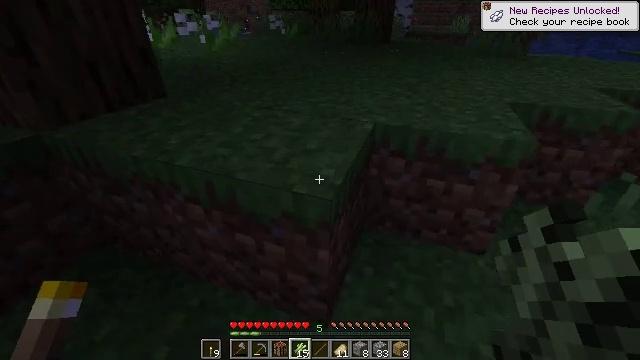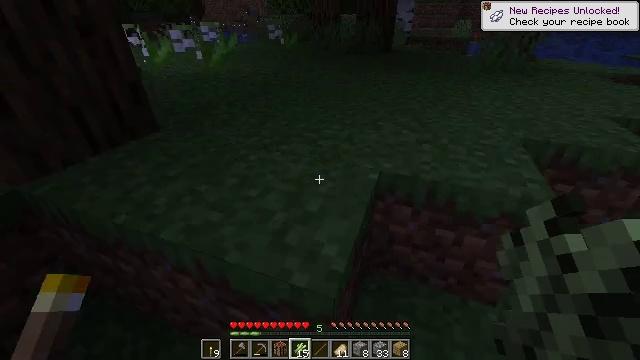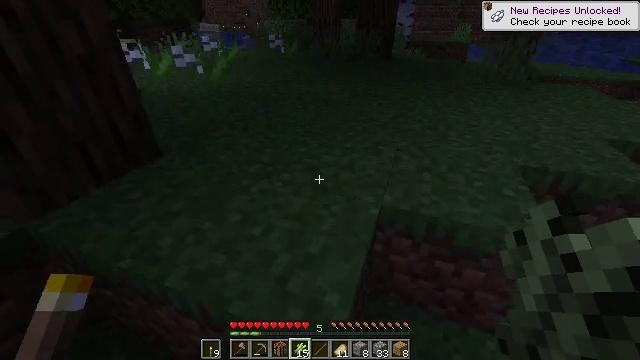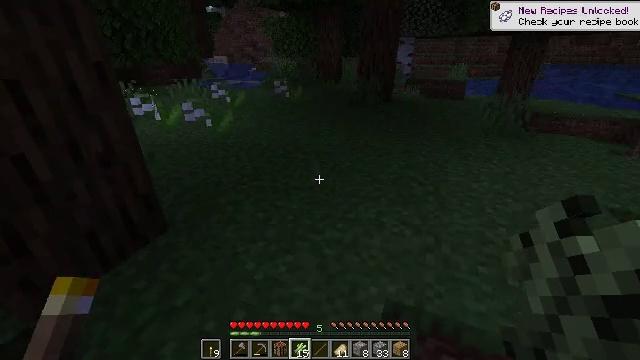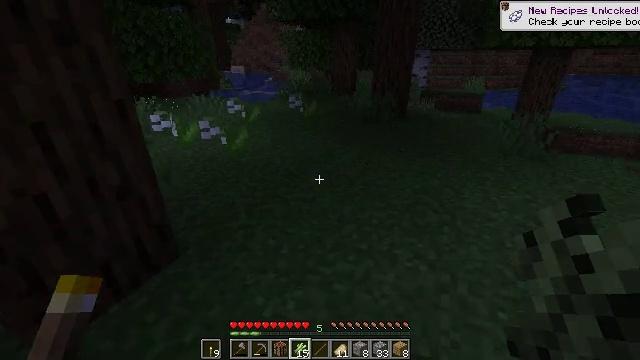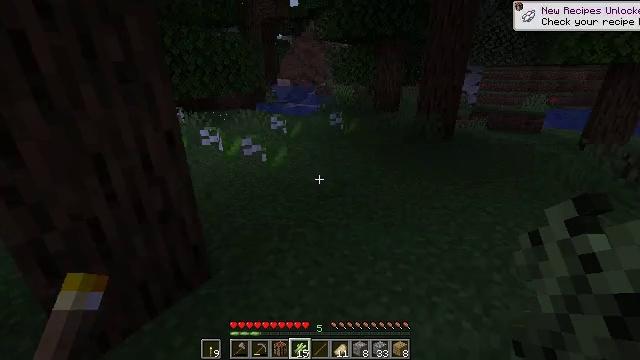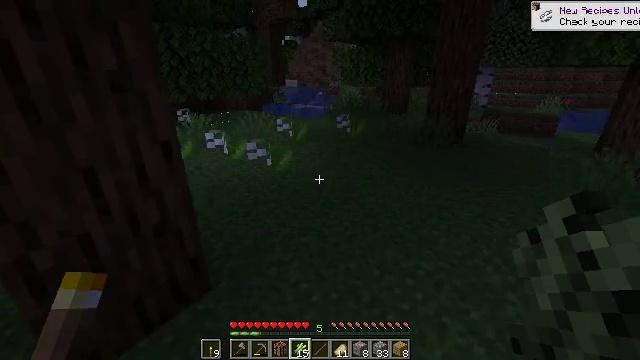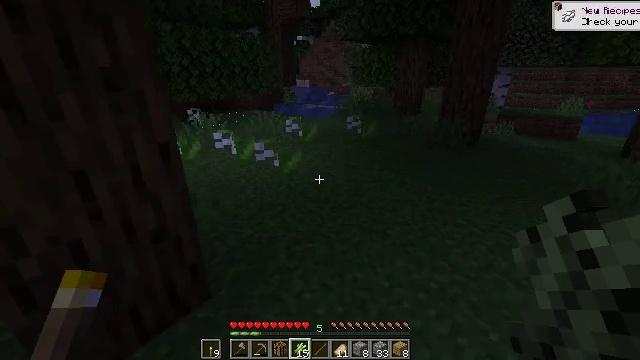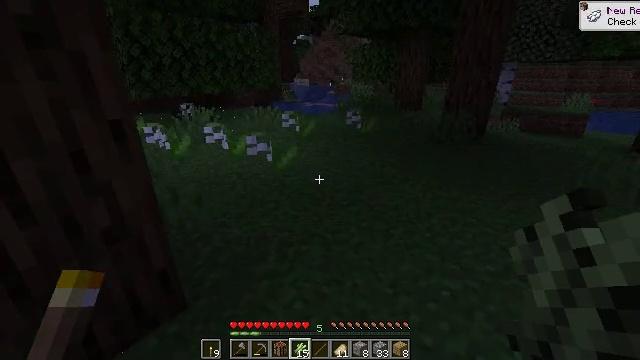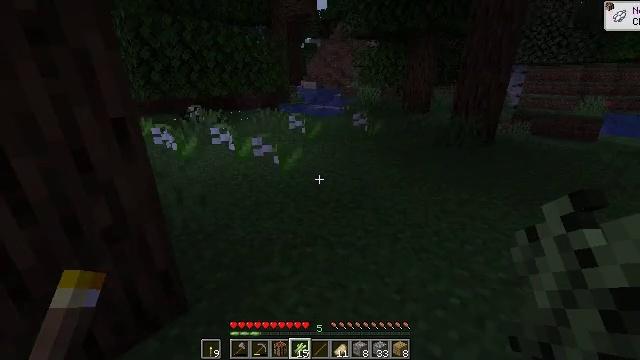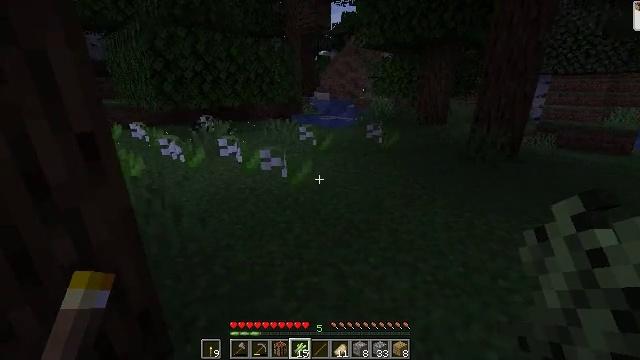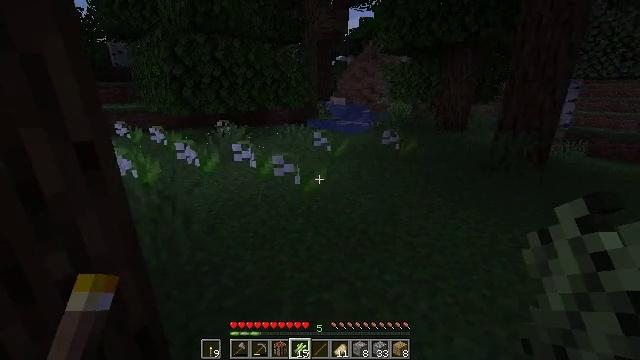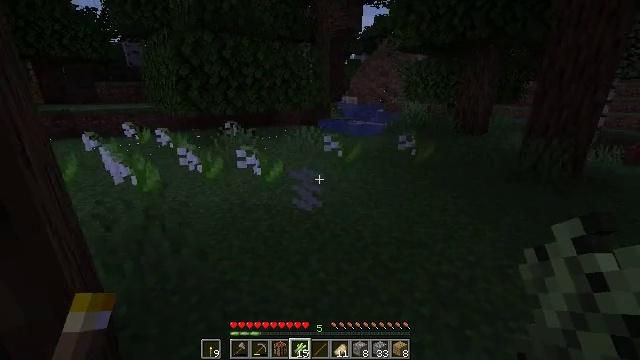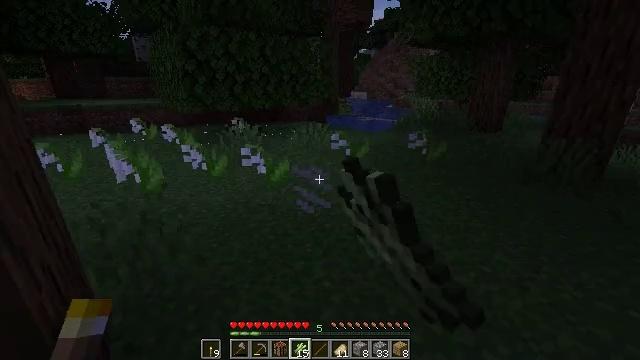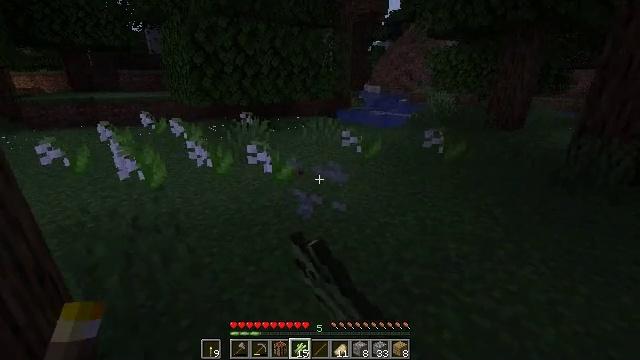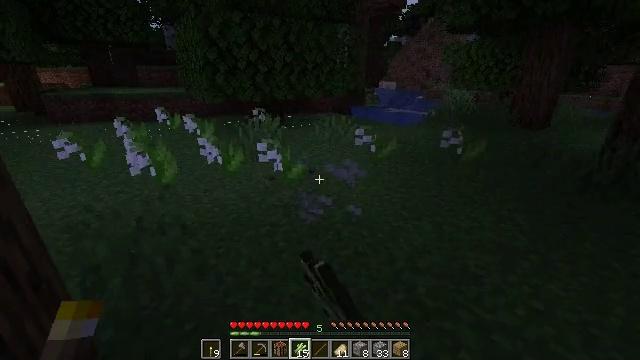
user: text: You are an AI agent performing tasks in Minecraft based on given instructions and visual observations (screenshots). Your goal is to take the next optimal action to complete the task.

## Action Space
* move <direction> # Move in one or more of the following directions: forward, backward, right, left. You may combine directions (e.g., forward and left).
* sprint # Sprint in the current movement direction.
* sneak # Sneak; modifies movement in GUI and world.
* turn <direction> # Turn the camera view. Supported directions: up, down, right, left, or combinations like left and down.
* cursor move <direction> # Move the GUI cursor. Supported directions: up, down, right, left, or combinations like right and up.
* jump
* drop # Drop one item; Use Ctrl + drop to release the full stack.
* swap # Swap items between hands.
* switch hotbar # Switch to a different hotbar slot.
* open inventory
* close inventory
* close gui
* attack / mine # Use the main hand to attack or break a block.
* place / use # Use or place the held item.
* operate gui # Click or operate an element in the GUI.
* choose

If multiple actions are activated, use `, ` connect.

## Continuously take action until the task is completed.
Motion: motion action
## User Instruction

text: Harvest a lily of the valley to use for decoration or dye.
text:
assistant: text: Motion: move forward, jump
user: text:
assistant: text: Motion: move forward, jump
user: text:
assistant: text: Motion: move forward, turn up, jump
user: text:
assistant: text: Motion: move forward, turn left and up, jump
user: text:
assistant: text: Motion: move forward, turn left and up
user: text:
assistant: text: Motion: move forward, turn left
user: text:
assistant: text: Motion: move forward, turn left
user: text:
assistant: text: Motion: move forward
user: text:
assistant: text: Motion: move forward, turn left
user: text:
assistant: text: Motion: move forward, turn left and up
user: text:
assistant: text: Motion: move forward, turn left and up
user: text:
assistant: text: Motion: move forward, turn left, attack / mine
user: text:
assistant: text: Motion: move forward, turn left, attack / mine
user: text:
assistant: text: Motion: move forward, turn left and down, attack / mine
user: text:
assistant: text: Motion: move forward, turn left, attack / mine
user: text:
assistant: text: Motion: move forward, turn left, attack / mine
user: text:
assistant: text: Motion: move forward and move left, turn left, attack / mine
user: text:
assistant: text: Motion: move forward and move left, turn left, attack / mine
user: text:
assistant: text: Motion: move forward and move left, turn left, attack / mine
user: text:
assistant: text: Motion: move forward and move left, turn left, attack / mine
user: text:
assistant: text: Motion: attack / mine